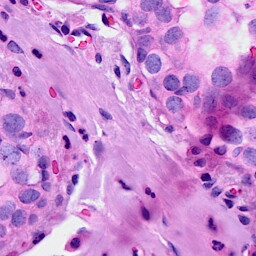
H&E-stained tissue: Breast